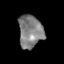
Tissue: skin
Cell type: Epithelial cells
Senescence score: 0.2787
Nuclear area (px): 767
Mean DAPI intensity: 128.66